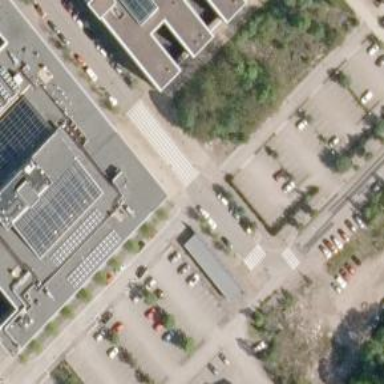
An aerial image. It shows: Paved parking surface.